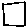
Label: square